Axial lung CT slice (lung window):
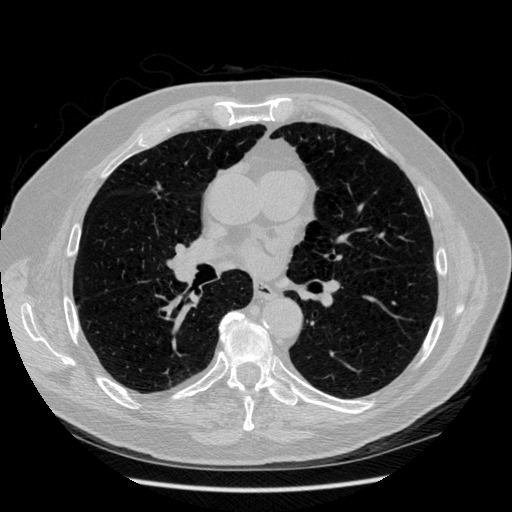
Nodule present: no